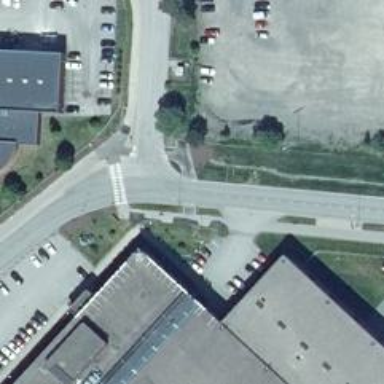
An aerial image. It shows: Footway crossing with marked asphalt surface.